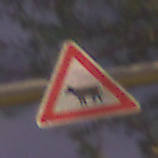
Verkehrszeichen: ViehtriebRechts
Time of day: Night
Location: Outdoor (Suburban)
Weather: PartlyCloudy
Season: NotSpecified
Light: Artificial